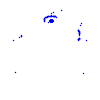
Particle: proton